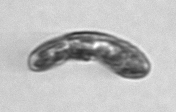
Label: Karenia